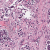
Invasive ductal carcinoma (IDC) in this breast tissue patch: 1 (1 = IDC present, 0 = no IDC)